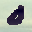
Label: 0